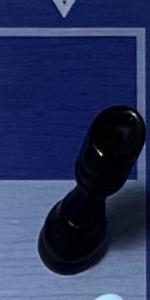
Label: Rook_Black